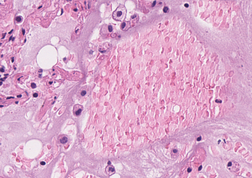
Tumor epithelial tissue: no
Tumor-associated stroma tissue: no
Normal tissue: yes